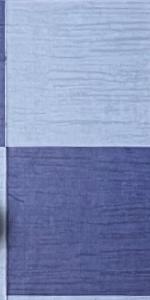
Label: Empty